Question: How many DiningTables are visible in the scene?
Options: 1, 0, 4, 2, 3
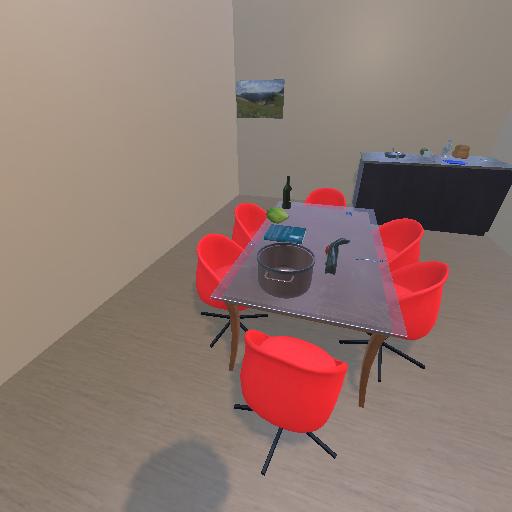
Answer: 1